Field crop: maize
Growth stage: 2
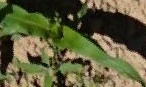
Species: maize